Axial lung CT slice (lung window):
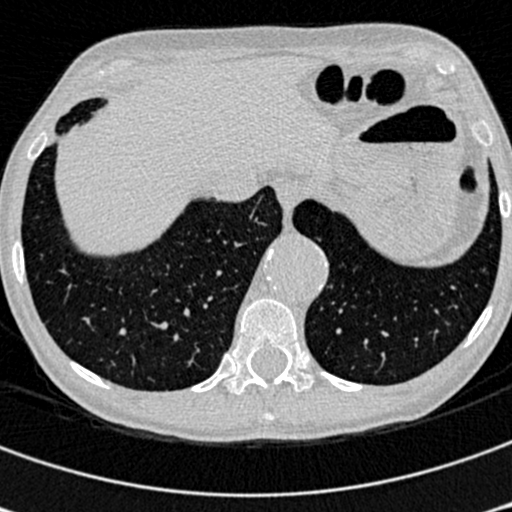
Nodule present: no